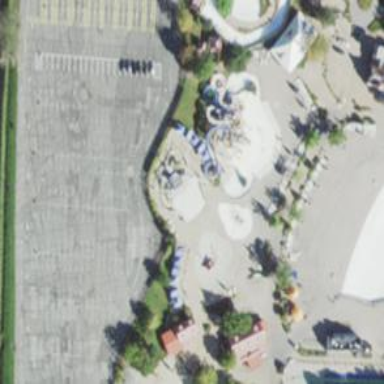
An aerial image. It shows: Water slide attraction.